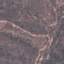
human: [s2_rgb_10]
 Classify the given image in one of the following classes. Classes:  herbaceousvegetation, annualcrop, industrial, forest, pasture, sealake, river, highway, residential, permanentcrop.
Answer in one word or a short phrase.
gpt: HerbaceousVegetation